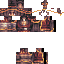
A female skeleton skin with dark skin, wearing brown bald dressed in a gold armor chest and brown pants, featuring a closed mouth.